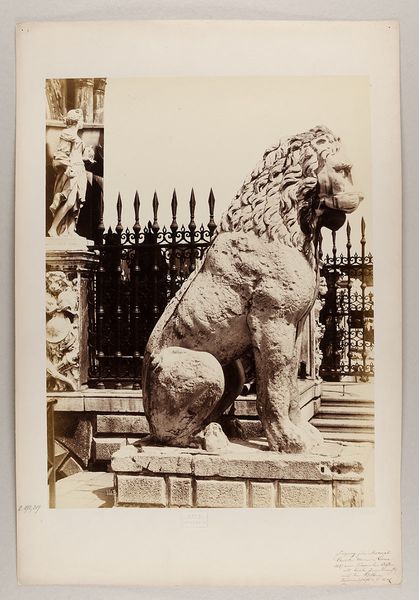
Titel: Venedig - Antiker Löwe am Eingang zum Arsenal
Künstler: Carlo Naya
Standort: Hamburg
Institution: Museum für Kunst und Gewerbe Hamburg
Schlagwörter: stadt, zaun, skulptur, ort, dorf, mauer, plastik, foto, fotografie, photographie, stadtansicht, photo, details, palisade, albumin, bildhauerkunst, lichtbild, historische, arsenal, bildwerke, angewandte und bildende kunst, hessische systematik, löwe, schwarzweißpositivverfahren, silbersalzverfahren, schwarzweißfotografie, gebäude, örtlichkeit, straße, stätte, reproduktionsfotografie, kunstreproduktion, reproduktionsphotographie, albuminpapier